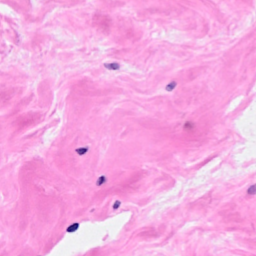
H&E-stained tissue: Breast